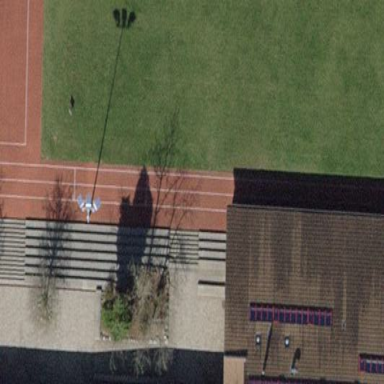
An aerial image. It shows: Tartan track on leisure land.